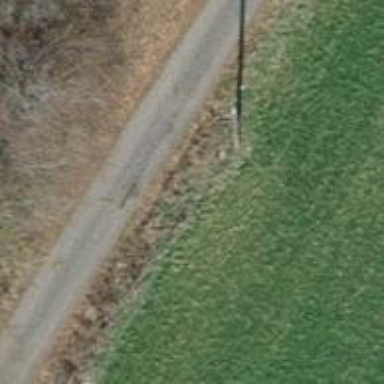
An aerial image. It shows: Power pole.